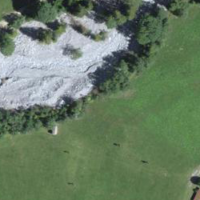
EUNIS habitat code: 24
Species observed at this site:
Plantago media